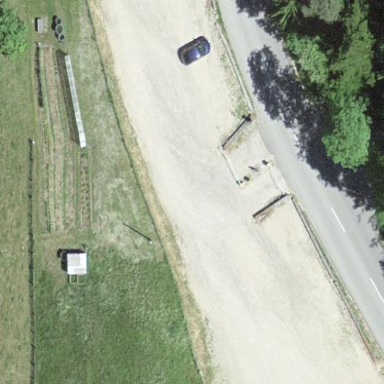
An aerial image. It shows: Parking area with compacted surface.